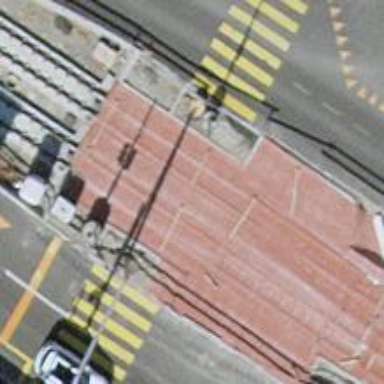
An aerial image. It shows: Tram crossing with traffic signals.